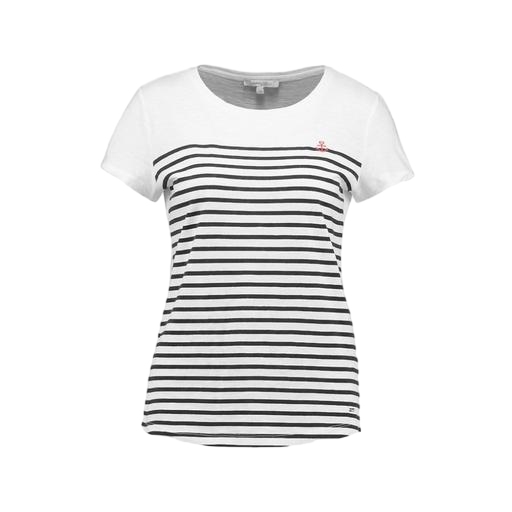
black women's striped t-shirt, black women's stripe t, striped t-shirt, white background